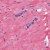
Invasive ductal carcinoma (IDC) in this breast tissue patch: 0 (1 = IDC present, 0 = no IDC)